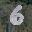
Label: 6